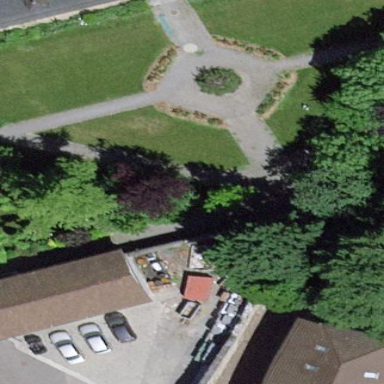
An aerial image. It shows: Lovely park for leisure and relaxation.